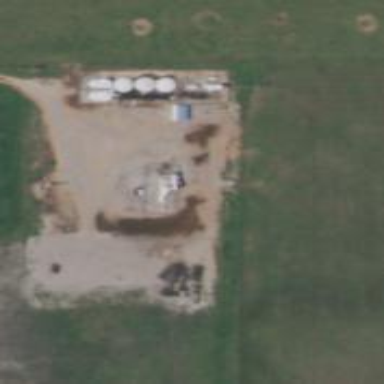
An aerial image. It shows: Petroleum well.